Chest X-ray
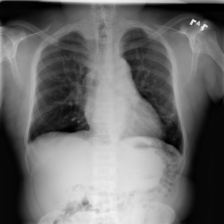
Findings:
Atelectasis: negative
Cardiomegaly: negative
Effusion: negative
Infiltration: negative
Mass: negative
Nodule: negative
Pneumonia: negative
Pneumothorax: negative
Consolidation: negative
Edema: negative
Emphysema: negative
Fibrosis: negative
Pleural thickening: negative
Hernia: negative